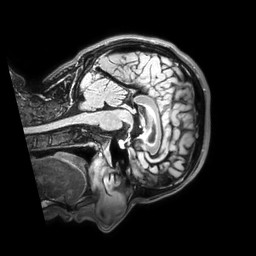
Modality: FLAIR
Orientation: sagittal
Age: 27
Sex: male
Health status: healthy
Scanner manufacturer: philips
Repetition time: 4.8 s
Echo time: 0.2881 s